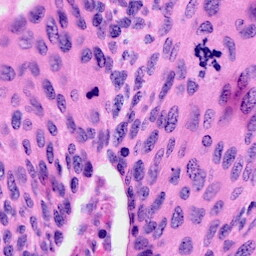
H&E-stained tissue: Cervix